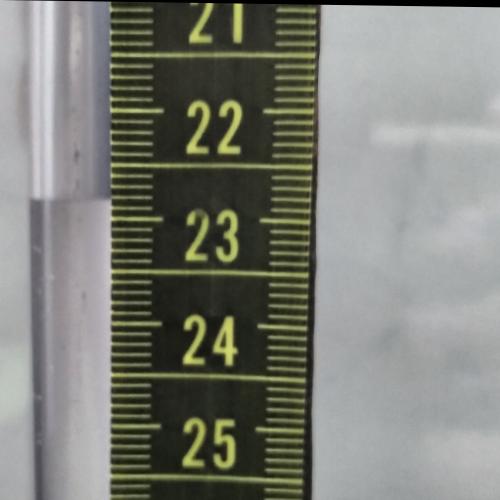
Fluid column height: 22.8 cm